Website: macys
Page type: delivery-shipping
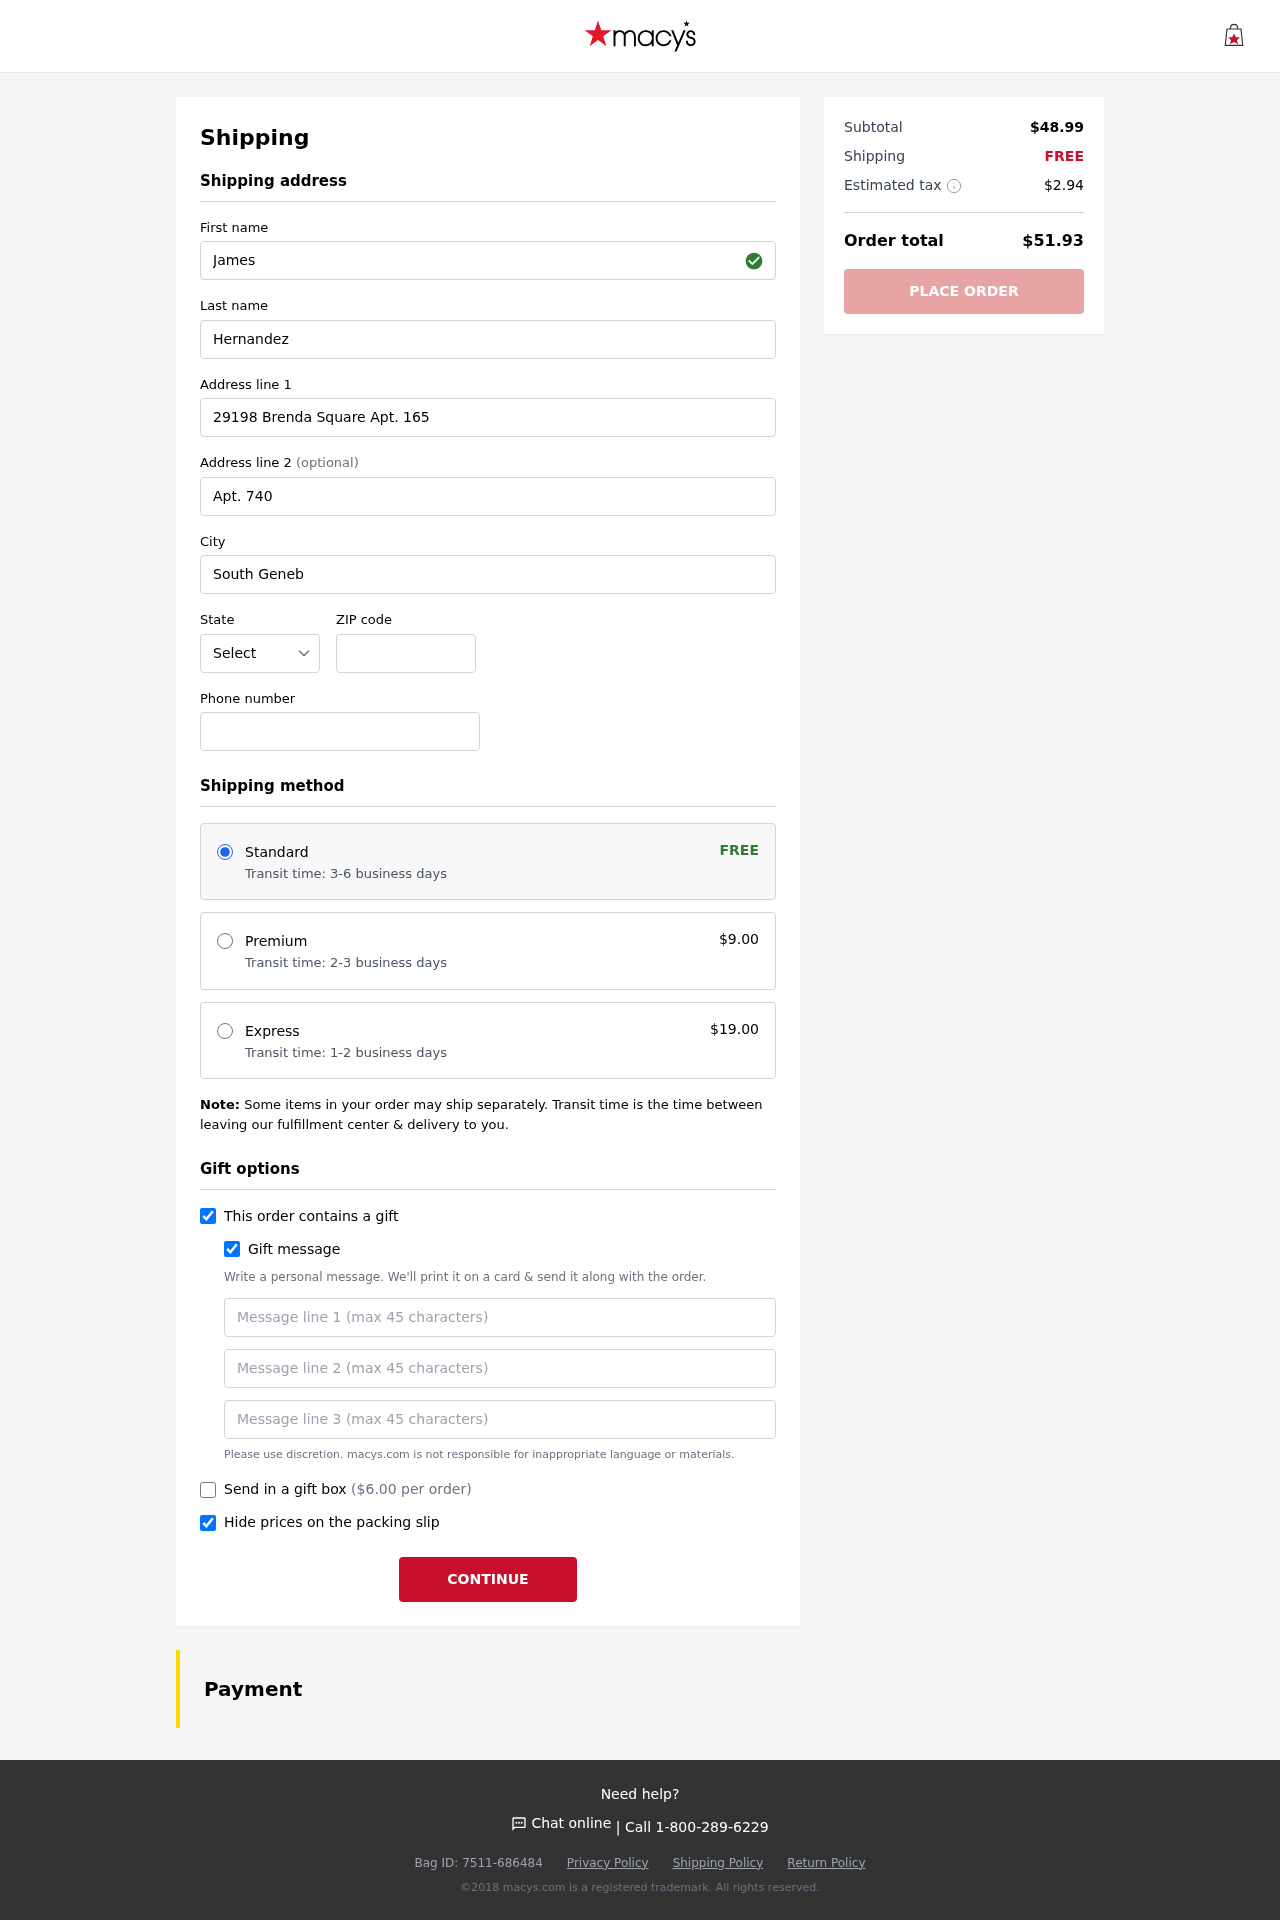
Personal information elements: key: PII_STATE_ABBR
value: UT
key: PII_FIRSTNAME
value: James
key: PII_LASTNAME
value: Hernandez
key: PII_STREET
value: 29198 Brenda Square Apt. 165
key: PII_STREET2
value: Apt. 740
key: PII_CITY
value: South Geneburgh
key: PII_POSTCODE
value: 57219
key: PII_PHONE
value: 3355467359
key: PII_GIFT_MESSAGE
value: Hey Bradley, I remembered how much you wanted a stylish pair of heels for those upcoming events, so I couldn't resist grabbing these for you! Can't wait to see you rock them. Enjoy!  James
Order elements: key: ORDER_SHIPPING_STANDARD
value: Transit time: 3-6 business days
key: ORDER_SHIPPING_COST
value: FREE
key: ORDER_SHIPPING_PREMIUM
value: Transit time: 2-3 business days
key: ORDER_SHIPPING_PREMIUM_PRICE
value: $9.00
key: ORDER_SHIPPING_EXPRESS
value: Transit time: 1-2 business days
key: ORDER_SHIPPING_EXPRESS_PRICE
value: $19.00
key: ORDER_GIFT_BOX_PRICE
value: ($6.00 per order)
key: ORDER_SUBTOTAL
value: $48.99
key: ORDER_SHIPPING_COST2
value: FREE
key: ORDER_TAX
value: $2.94
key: ORDER_TOTAL
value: $51.93